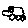
Label: car